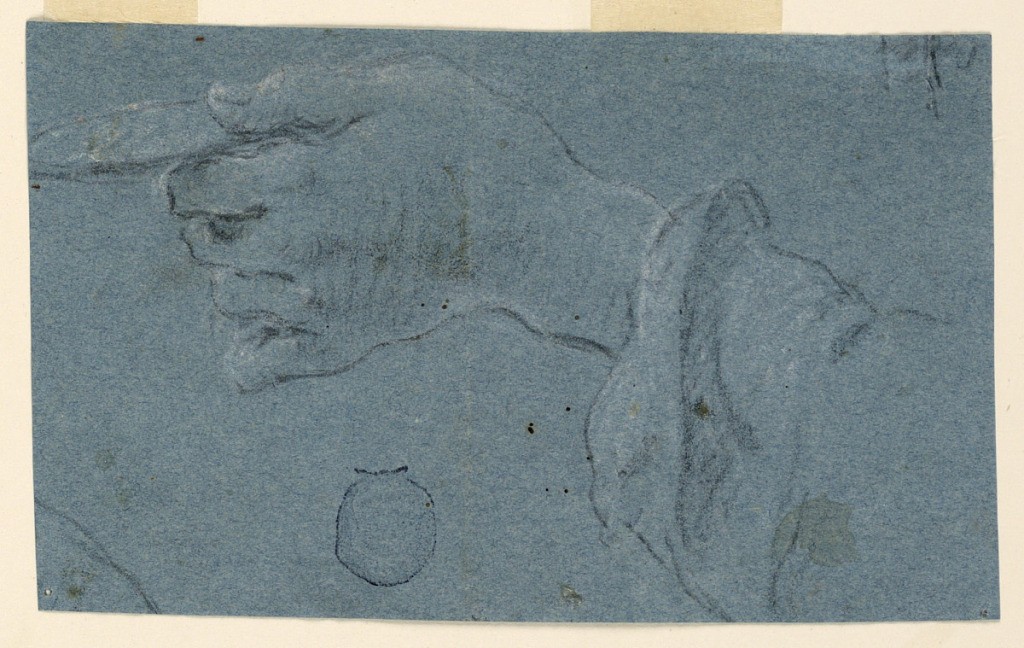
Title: Drawing: Study of a left hand holding a small disk
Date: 1750–1775
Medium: Vertical composition of a hand holding a disk. The left hand is turned towards left and the lower part of the sleeve is on the right. On the reverse is part of a study of -2746. The lower part of the rump and the beginning of the legs of a male nude shown from the back
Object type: Drawing
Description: Vertical rectangle. Turned towards left. The lower part of the sleeve is at right. On the reverse part of a study of -2746. The lower part of the rump and the beginning of the legs of a male nude, shown from the back.